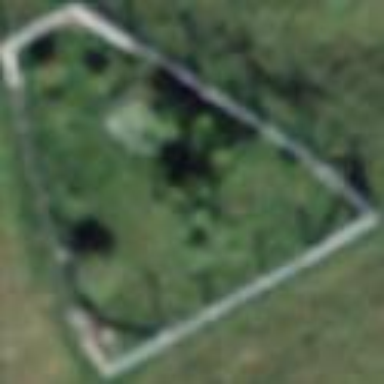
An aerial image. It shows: Fence.